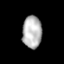
Tissue: lung
Cell type: Endothelial cells
Senescence score: 0.2057
Nuclear area (px): 613
Mean DAPI intensity: 181.602